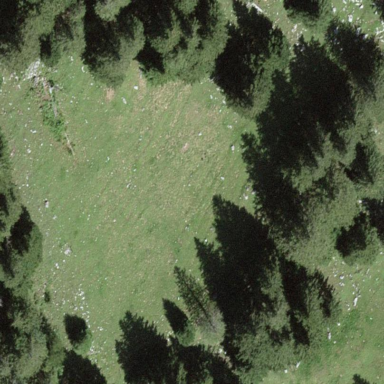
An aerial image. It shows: Beautiful meadow.